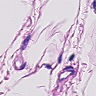
Metastatic tissue present: no